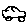
Label: car